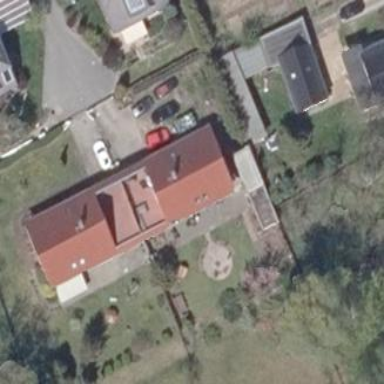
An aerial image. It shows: Detached house with gabled roof made of red roof tiles.